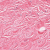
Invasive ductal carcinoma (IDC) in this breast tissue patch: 0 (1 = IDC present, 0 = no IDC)